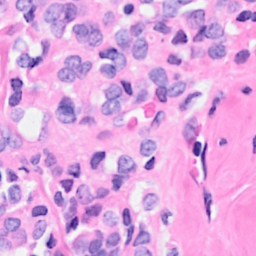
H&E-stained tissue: Breast